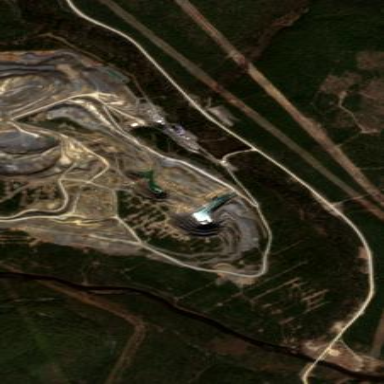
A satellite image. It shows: Quarry area.